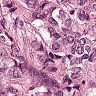
Metastatic tissue present: yes